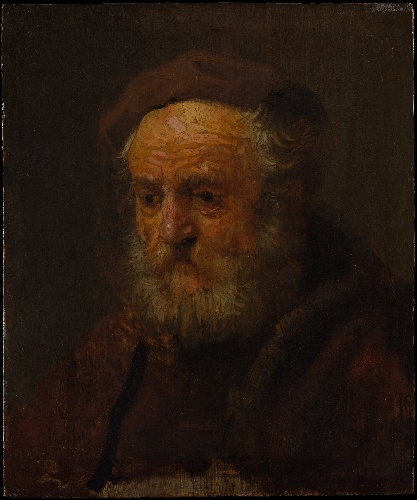
Title: Study Head of an Old Man
Artist: Rembrandt
Artist bio: Dutch, mid- to late 1630s
Object type: Painting
Classification: Paintings
Medium: Oil on wood
Dimensions: 8 1/4 x 6 7/8 in. (21 x 17.5 cm)
Department: European Paintings
Credit line: Bequest of Lillian S. Timken, 1959
Accession year: 1960
Repository: Metropolitan Museum of Art, New York, NY
Tags: Men|Portraits